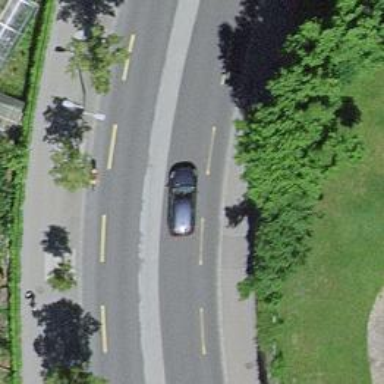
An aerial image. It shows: Secondary road with asphalt surface. There is separate sidewalk and lane for cycling on both sides.